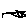
Label: star